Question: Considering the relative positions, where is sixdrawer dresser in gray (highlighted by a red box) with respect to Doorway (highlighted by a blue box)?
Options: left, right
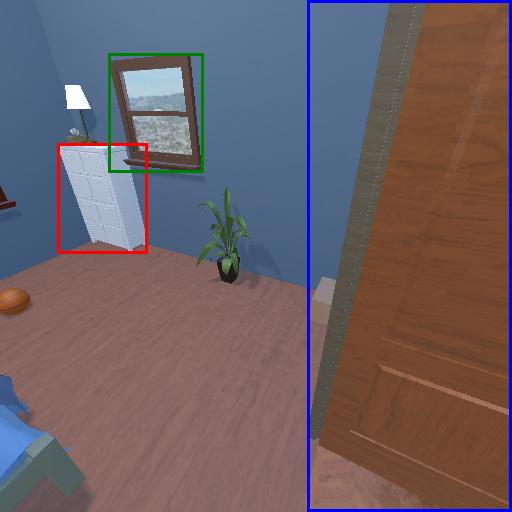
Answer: left